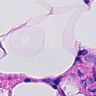
Metastatic tissue present: no